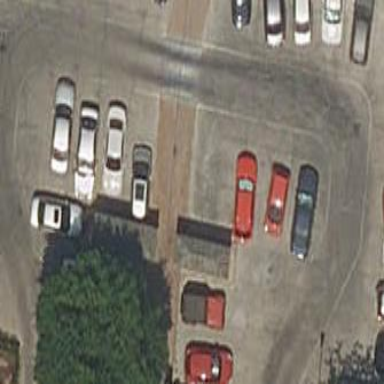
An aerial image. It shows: Parking area with surface.